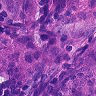
Metastatic tissue present: yes